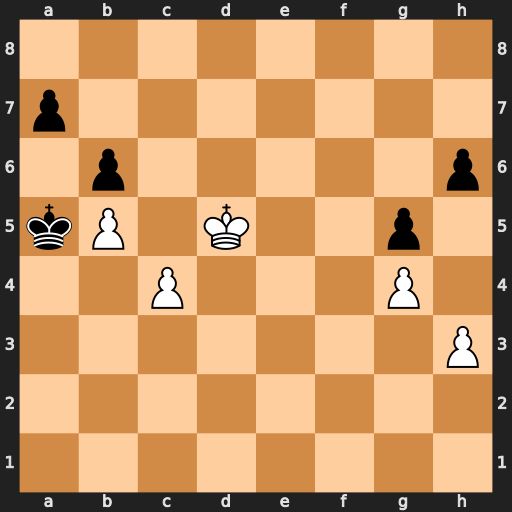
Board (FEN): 8/p7/1p5p/kP1K2p1/2P3P1/7P/8/8
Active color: w
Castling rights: -
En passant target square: -
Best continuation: c5 bxc5 Kxc5 Ka4 b6 axb6+ Kxb6